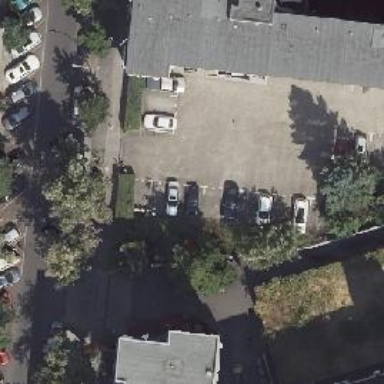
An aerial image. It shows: Parking aisle designated as service road.